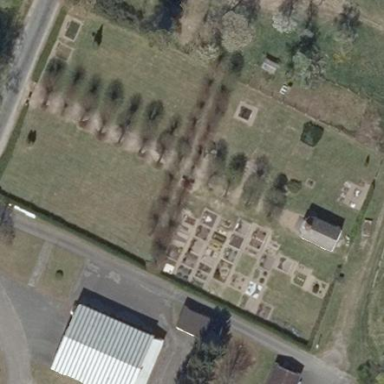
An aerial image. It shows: Cemetery.